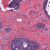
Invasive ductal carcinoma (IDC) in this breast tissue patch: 0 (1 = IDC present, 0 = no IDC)